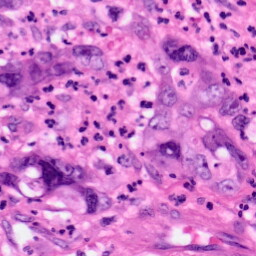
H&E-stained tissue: Pancreatic